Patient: sex M, age 46
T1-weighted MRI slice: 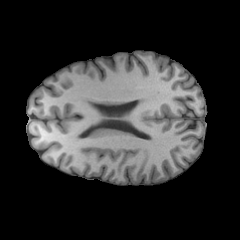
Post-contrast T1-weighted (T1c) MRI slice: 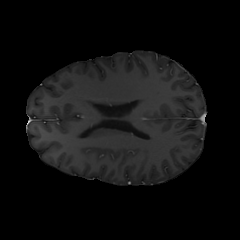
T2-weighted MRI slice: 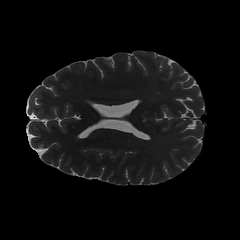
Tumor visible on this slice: no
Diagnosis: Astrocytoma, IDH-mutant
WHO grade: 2